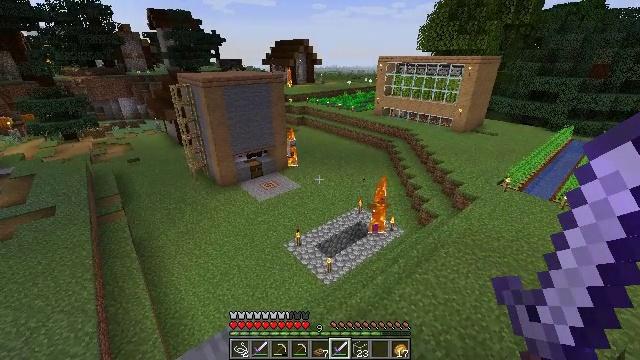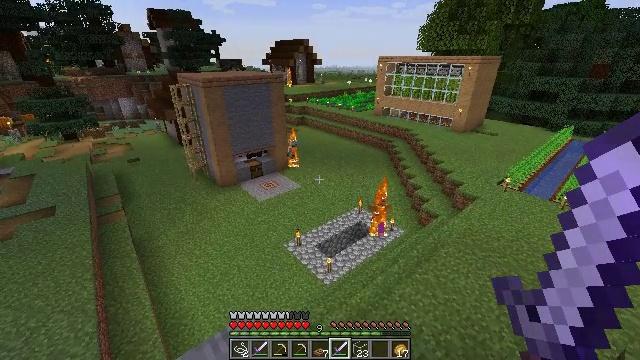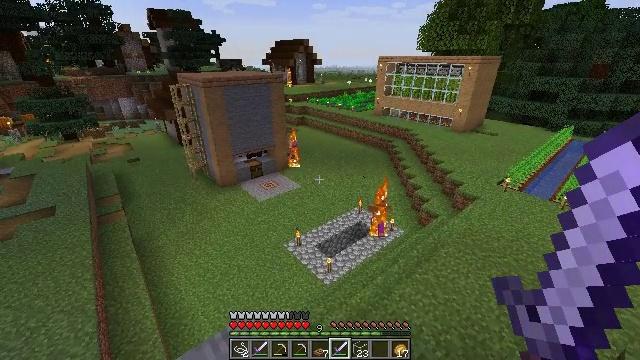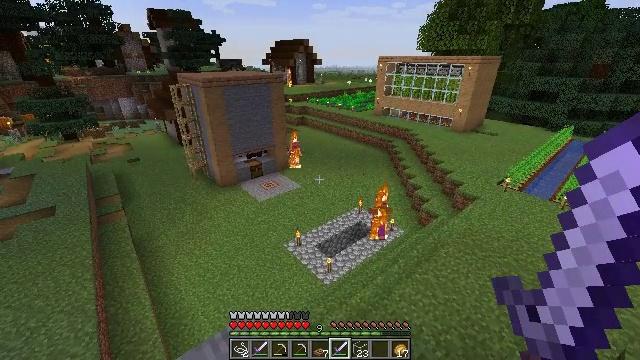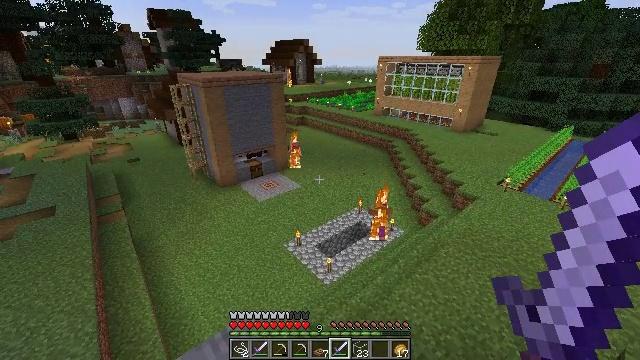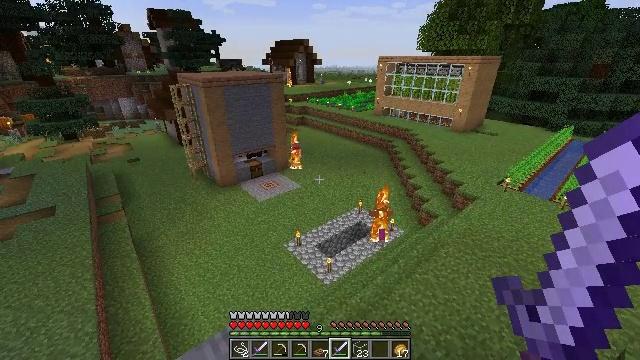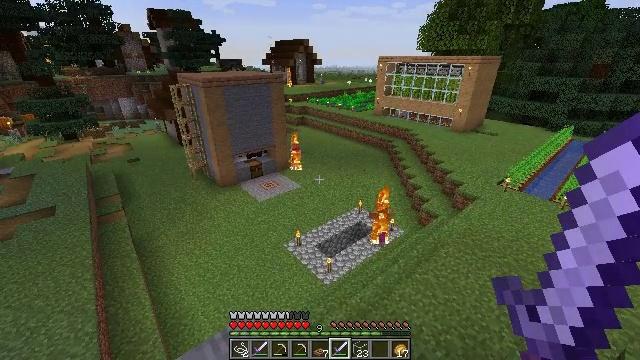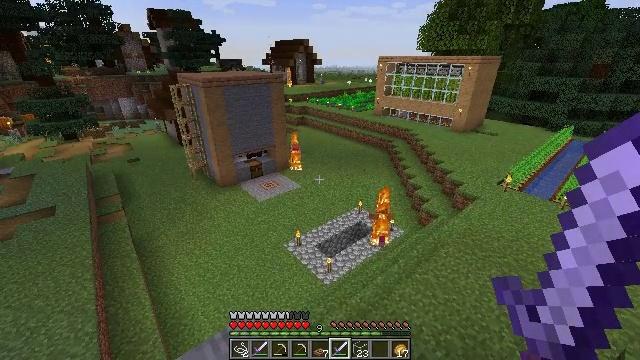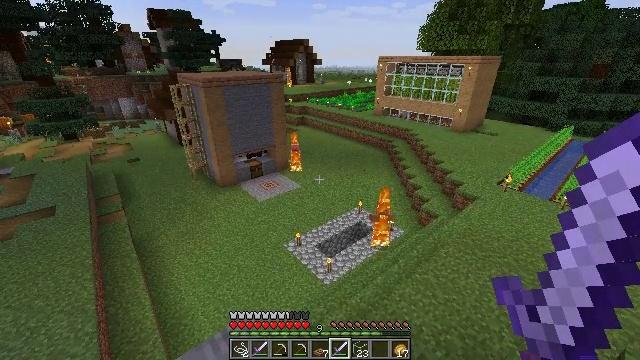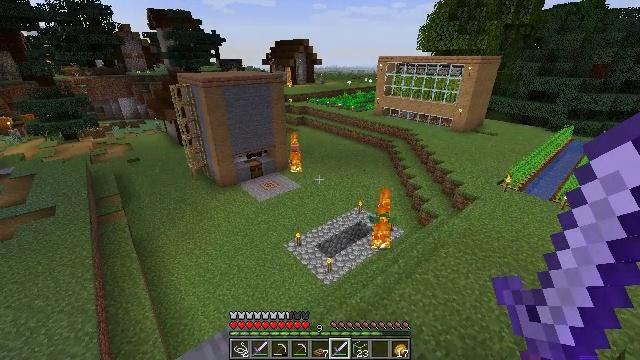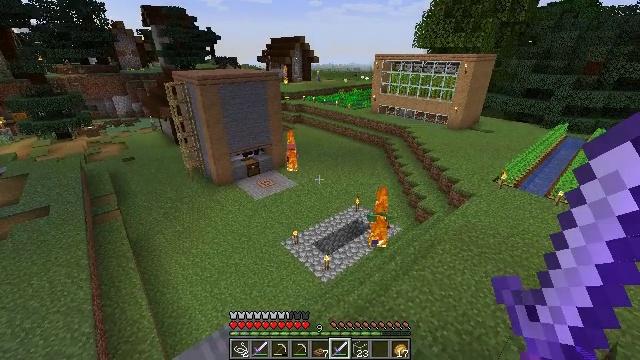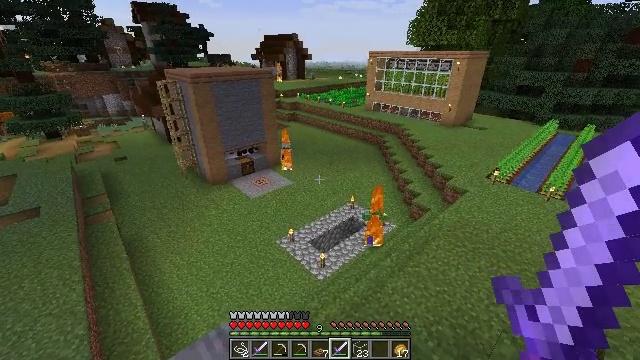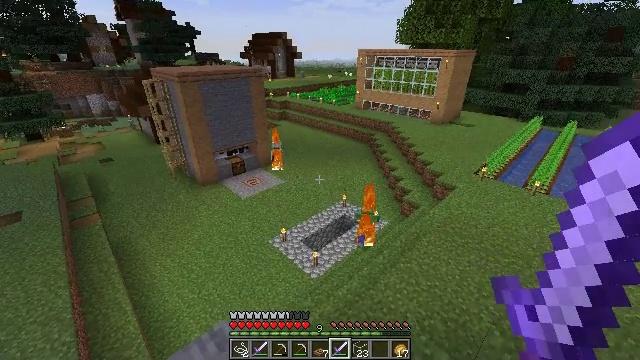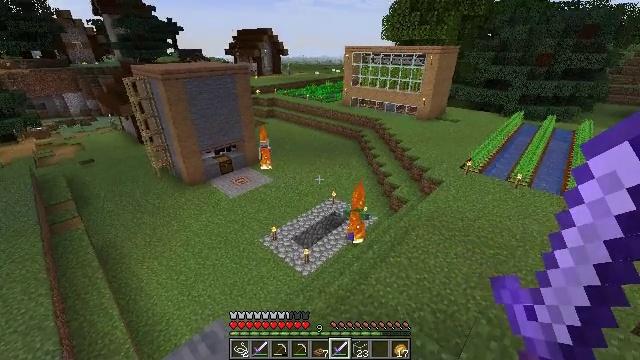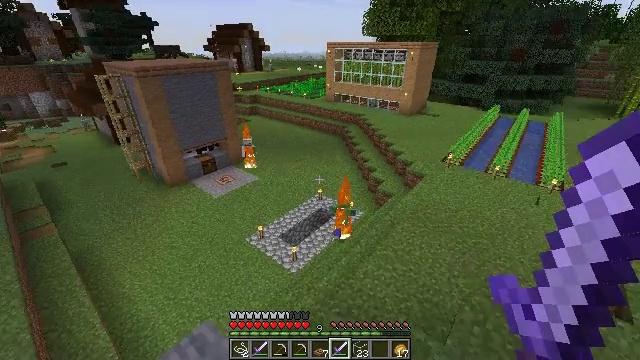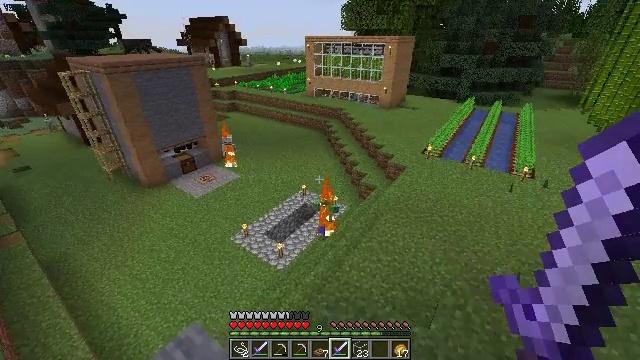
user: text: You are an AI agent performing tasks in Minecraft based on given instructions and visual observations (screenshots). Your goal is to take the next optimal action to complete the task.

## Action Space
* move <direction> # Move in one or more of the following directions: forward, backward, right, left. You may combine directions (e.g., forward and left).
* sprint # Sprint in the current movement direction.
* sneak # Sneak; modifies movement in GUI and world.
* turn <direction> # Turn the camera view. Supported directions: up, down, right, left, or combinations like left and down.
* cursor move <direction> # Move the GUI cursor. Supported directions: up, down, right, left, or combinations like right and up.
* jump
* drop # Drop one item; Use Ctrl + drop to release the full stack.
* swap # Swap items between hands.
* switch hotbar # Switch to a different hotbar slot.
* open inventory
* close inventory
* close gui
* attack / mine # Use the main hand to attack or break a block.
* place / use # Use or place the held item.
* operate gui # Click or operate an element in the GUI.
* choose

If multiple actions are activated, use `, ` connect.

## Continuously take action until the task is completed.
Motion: motion action
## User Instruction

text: Combat the zombie.
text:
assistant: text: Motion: no_op
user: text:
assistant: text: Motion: no_op
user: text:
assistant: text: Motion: no_op
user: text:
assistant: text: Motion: no_op
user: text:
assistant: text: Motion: no_op
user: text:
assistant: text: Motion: no_op
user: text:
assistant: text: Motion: no_op
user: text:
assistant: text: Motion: no_op
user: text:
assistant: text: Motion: no_op
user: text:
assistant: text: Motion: no_op
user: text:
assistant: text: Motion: turn right
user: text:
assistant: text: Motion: turn right
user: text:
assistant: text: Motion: turn right
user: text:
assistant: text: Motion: turn right
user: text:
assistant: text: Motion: turn right and down
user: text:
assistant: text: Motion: turn right and down
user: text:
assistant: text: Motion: turn right
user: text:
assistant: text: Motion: no_op
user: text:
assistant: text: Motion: turn right
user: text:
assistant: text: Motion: turn right
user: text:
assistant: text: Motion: no_op
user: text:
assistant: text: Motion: no_op
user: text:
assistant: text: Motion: no_op
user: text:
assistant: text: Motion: no_op
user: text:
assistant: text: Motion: no_op
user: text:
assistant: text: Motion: turn left and down
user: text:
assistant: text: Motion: turn left
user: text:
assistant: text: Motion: turn left
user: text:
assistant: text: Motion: turn left
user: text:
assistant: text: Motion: turn left